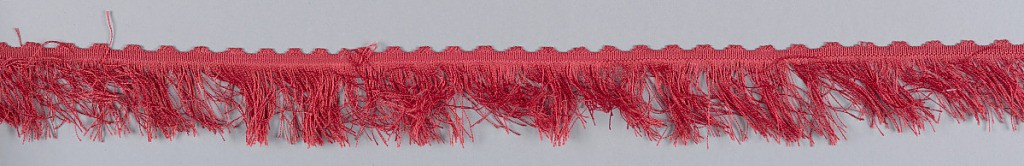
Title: Fringe
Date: ca. 1865
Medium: silk, cardboard Technique: woven
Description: Red silk fringe still wound on the cardboard on which is was purchased.